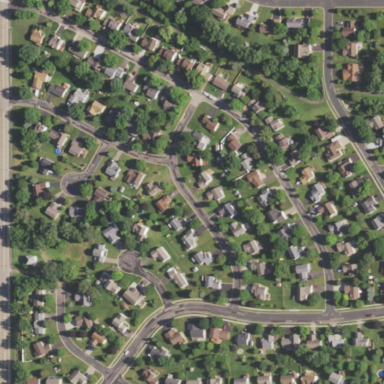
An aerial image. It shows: This residential area consists of single-family homes.